You are looking at the short-time Fourier spectrogram of a bearing's acceleration signal. What is the most likely bearing condition (normal, inner_race, outer_race, ball)?
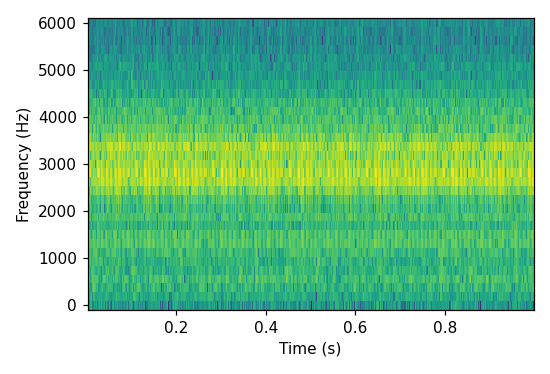
Answer: outer_race